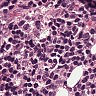
Metastatic tissue present: no